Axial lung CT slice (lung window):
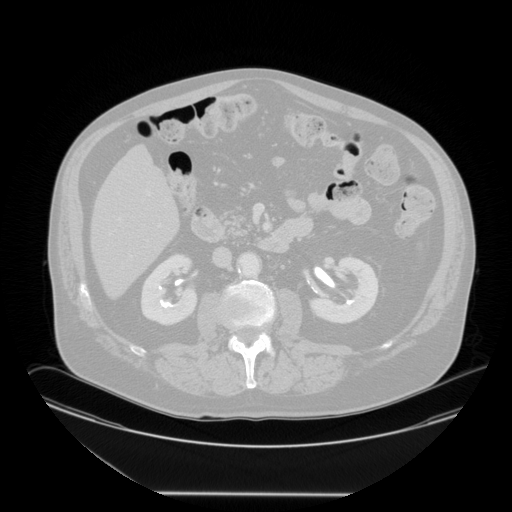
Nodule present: no